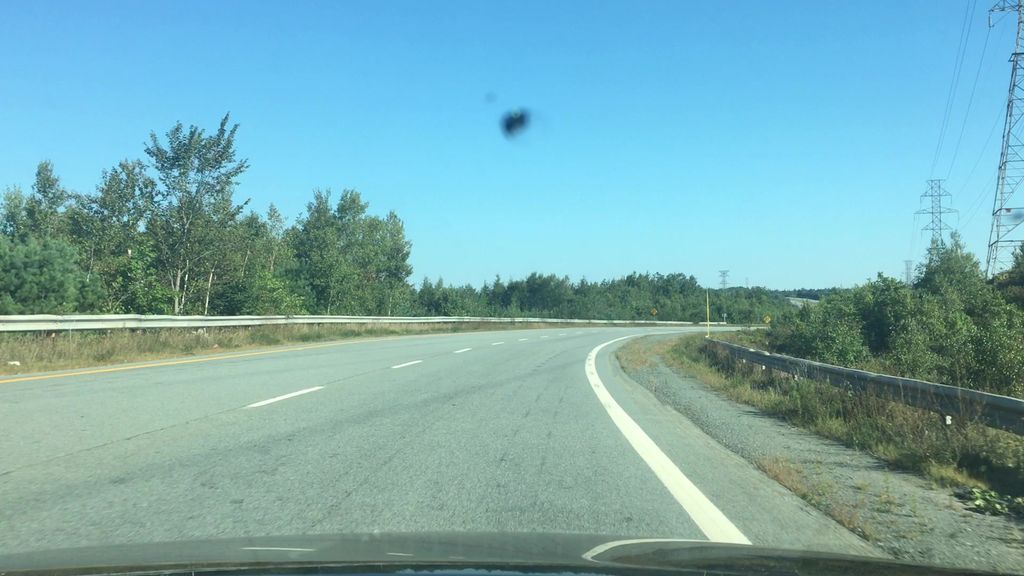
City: halifax